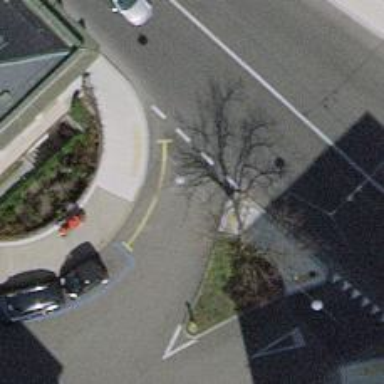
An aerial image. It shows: Unmarked crossing on the road.